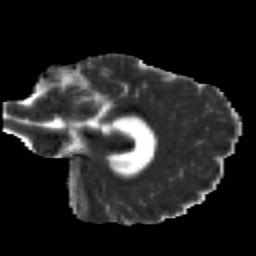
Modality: MD
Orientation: sagittal
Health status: healthy
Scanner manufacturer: siemens
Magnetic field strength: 3 T
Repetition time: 12 s
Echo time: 0.092 s